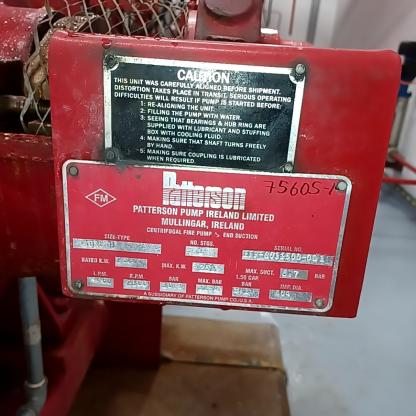
Klasa: tabliczka-znamionowa